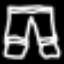
Label: pants